Question: Basically when I register (Registration details goes to Login table), then this data goes to 2 tables:
1. Login table
2. Registration table(Specific)
Using '@Attrib' I check which data needs to go to which table. But here I am getting an error near the first 'else' part.
The error is:
> Incorrect syntax near '@Attrib' expecting SELECT or ,'('
Here is the code:
'''
ALTER procedure [dbo].[Registration_SP]
(
@Email varchar(50),
@Password varchar(50),
@Repassword varchar(50),
@Attrib varchar(50)
)
AS
BEGIN
Insert into Login (Email,Password,Repassword,Attrib)
values(@Email,@Password,@Repassword,@Attrib)
IF (@Attrib = 'Student')
BEGIN
Insert into StudentReg
(StudentId,FirstName,LastName,Gender,Address1,Address2,Address3,
LandPhone,MobilePhone,Budget,IsFinancialSupport,CourseName,
IsJobSeeker,Country,Region,IsSupportActive,RegDate,ImagePath,
ShortCode)
Values(@Email,'','','','','','','','','','','','','','','','','','')
END
ELSE (@Attrib = 'Financial Supporter')
BEGIN
Insert into SupporterReg
(SupporterId,SupporterName,University,ContactNo,StudentLocation,RegDate,
ImagePath,ShortCode)
Values(@Email,'','','','','','','')
END
'''
Further clarification, I have atttached the image below:

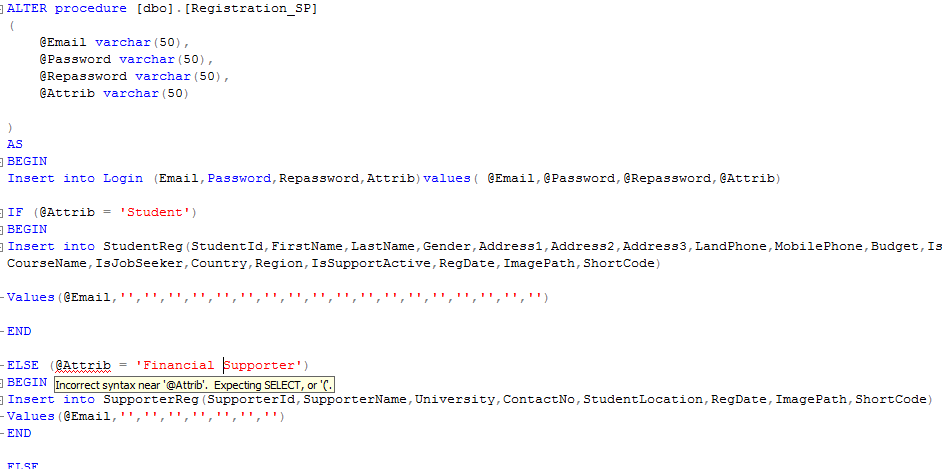
Answer: Your 'ELSE' is missing 'IF' afterwards:
i.e.
'''
ELSE (@Attrib = 'Financial Supporter')
'''
should be
'''
ELSE IF (@Attrib = 'Financial Supporter')
'''